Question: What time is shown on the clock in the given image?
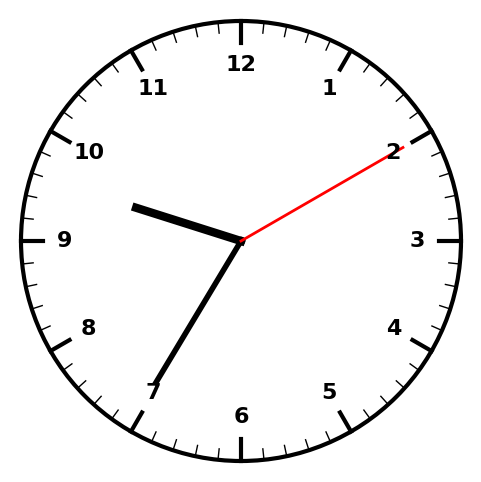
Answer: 09:35:10